Question: I read a german text from an sqlite database with C++, (the text looks good with the database viewer). But when I display it in a dialog with SetDlgItemText the text looks like this (see the picture).

'''
CString strWarning(pStmt->GetColumnCString(nCol));
SetDlgItemText(IDC_WARNING_MESSAGE, strWarning);
'''
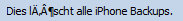
Answer: Your string looks like it's encoded as UTF-8, which Windows doesn't handle.
You'll need to convert it to UTF-16 and ensure that you're calling the wide version of 'SetDlgItemText', either by changing your project's character set option to 'Use Unicode Character Set' or specifying 'SetDlgItemTextW'.
You can convert your string from UTF-8 to UTF-16 with the <URL> function.